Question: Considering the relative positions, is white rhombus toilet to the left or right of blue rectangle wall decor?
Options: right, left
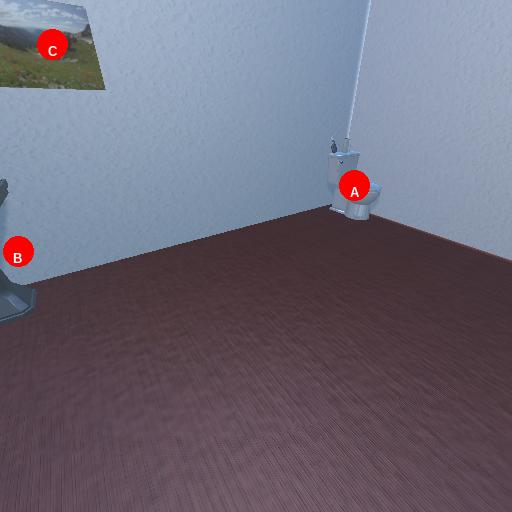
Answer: right